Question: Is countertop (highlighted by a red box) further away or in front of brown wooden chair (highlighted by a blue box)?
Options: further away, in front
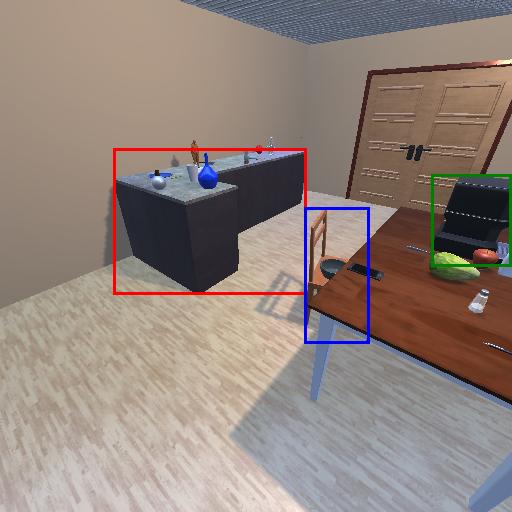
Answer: further away